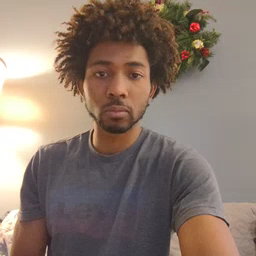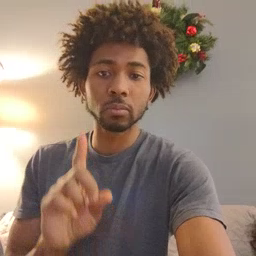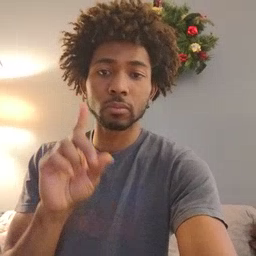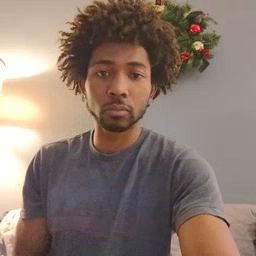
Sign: up